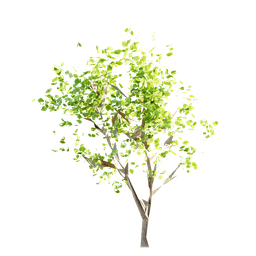
Label: nature